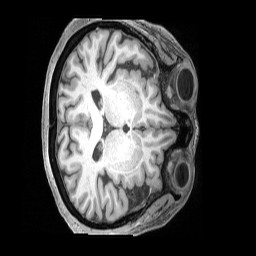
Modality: T1w
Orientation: axial
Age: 53
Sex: female
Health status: ill
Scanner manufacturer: siemens
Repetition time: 2.4 s
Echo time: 0.00231 s